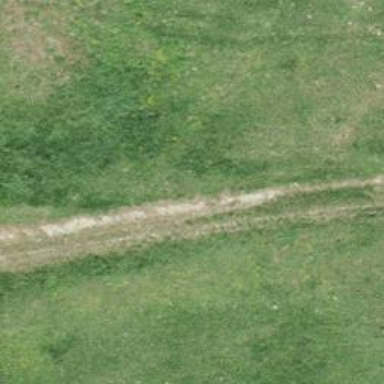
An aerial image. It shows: Track with very rough surface.